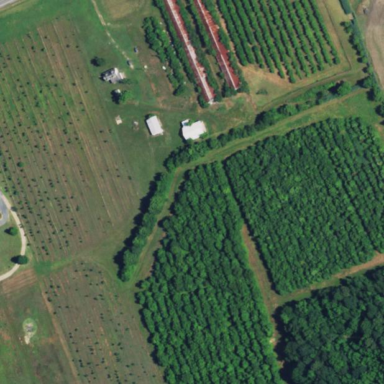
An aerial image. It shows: Plant nursery area.